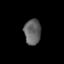
Tissue: prostate
Cell type: B cells
Senescence score: 0.7206
Nuclear area (px): 416
Mean DAPI intensity: 99.24